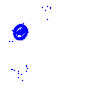
Particle: electron